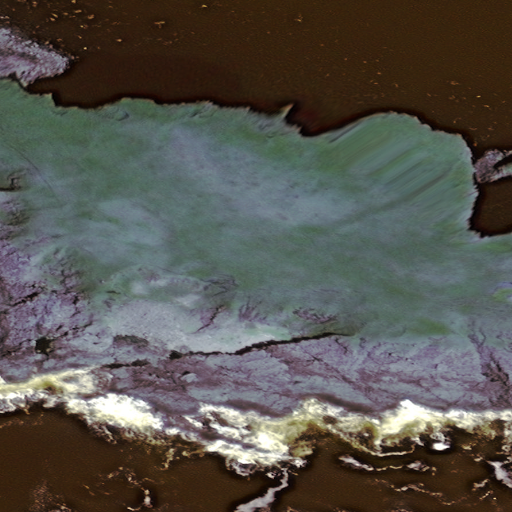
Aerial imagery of cape in Alaska named Serpent Point containing only unknown